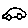
Label: car